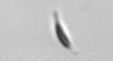
Label: pennate